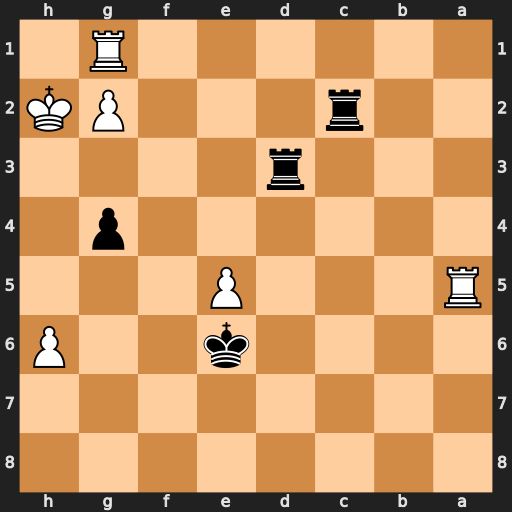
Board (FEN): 8/8/4k2P/R3P3/6p1/3r4/2r3PK/6R1
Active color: b
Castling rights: -
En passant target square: -
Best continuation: Rh3#